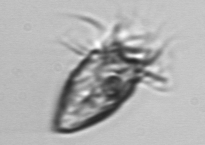
Label: Strombidium_morphotype1